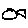
Label: fish